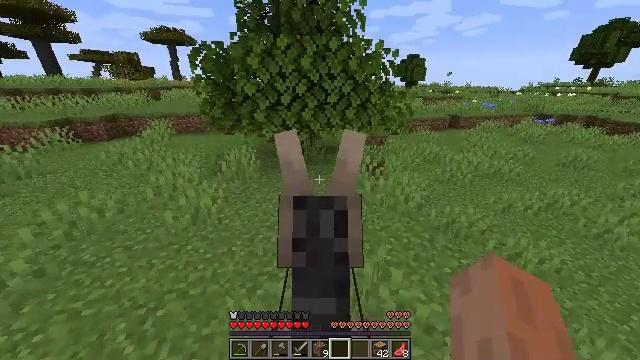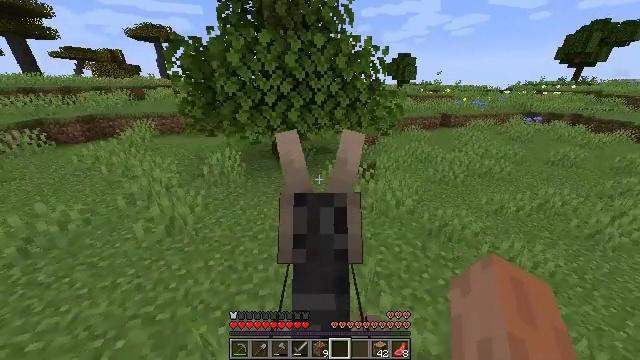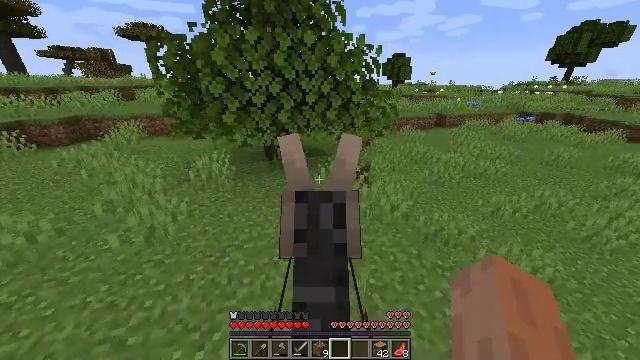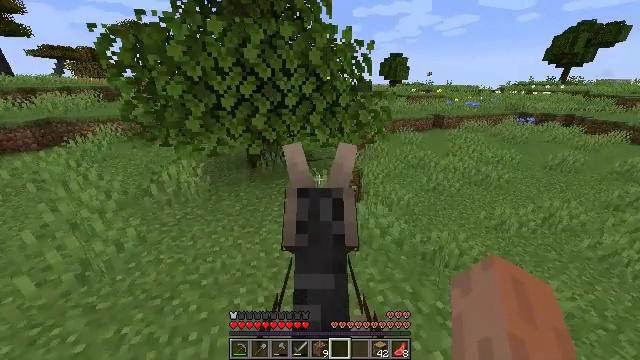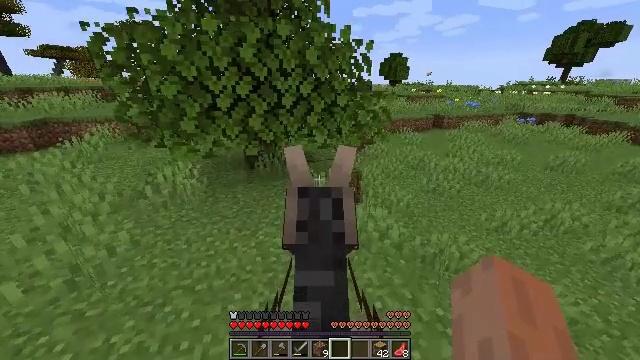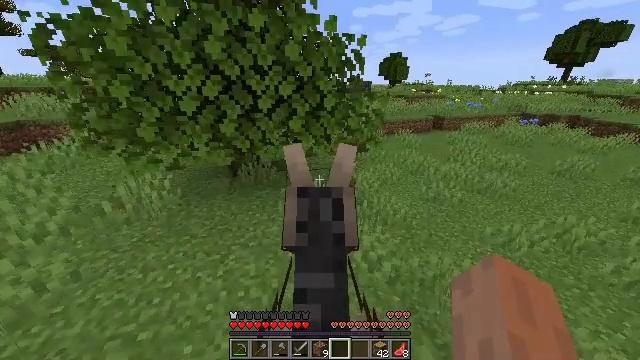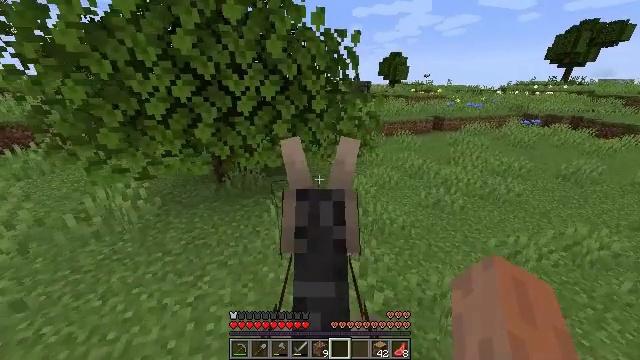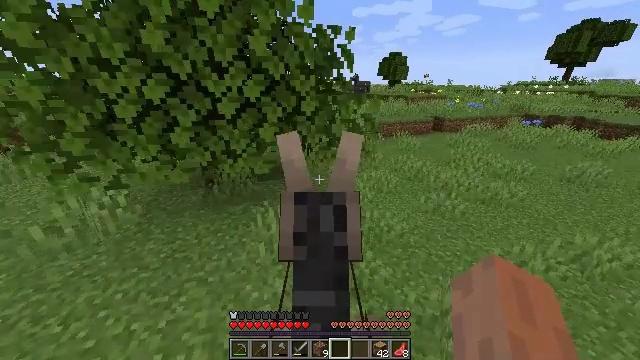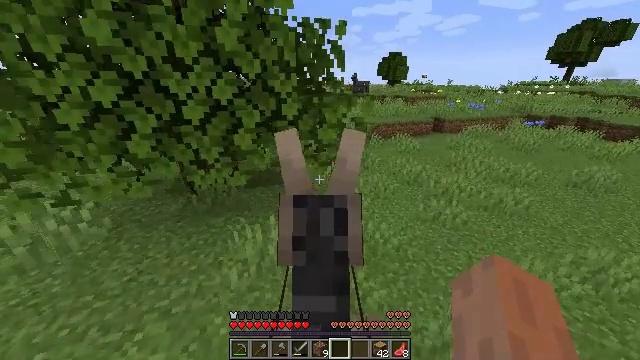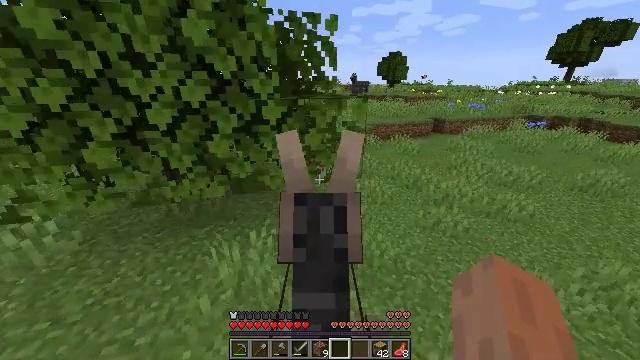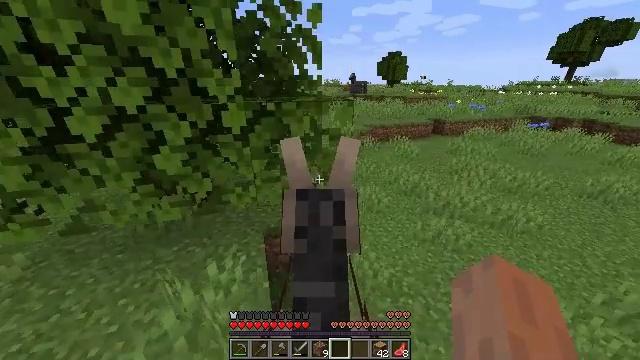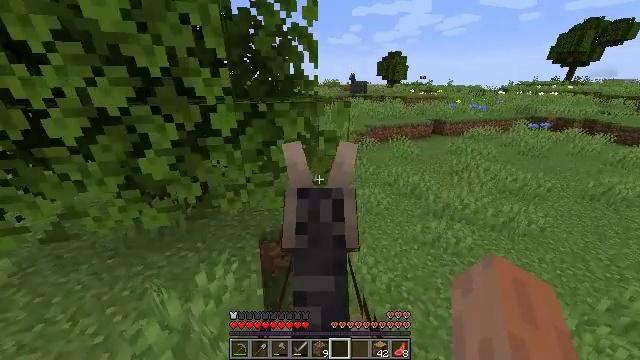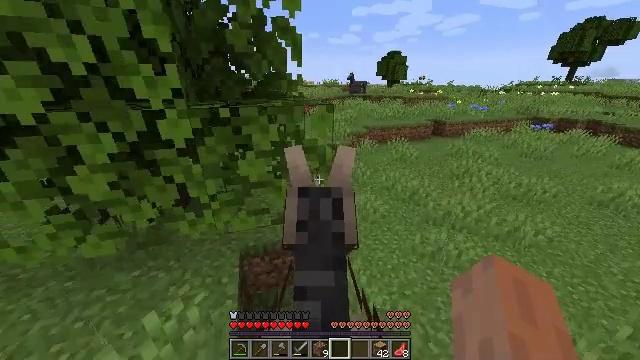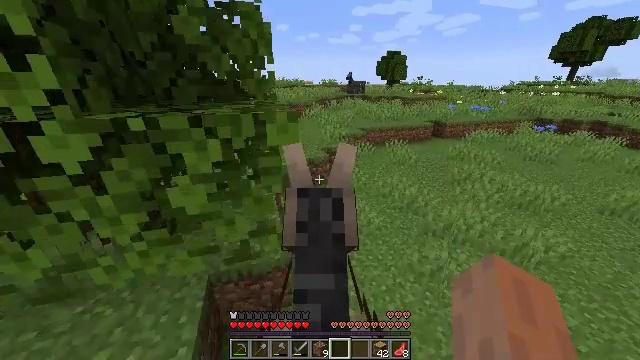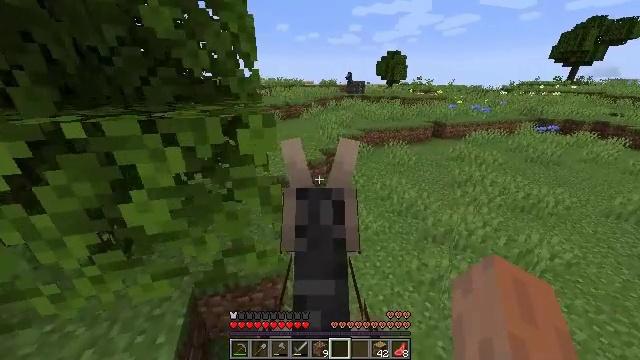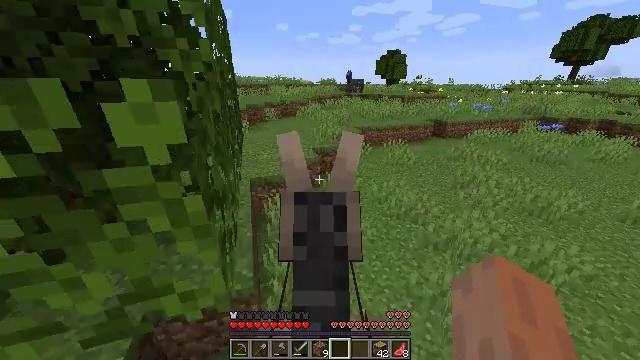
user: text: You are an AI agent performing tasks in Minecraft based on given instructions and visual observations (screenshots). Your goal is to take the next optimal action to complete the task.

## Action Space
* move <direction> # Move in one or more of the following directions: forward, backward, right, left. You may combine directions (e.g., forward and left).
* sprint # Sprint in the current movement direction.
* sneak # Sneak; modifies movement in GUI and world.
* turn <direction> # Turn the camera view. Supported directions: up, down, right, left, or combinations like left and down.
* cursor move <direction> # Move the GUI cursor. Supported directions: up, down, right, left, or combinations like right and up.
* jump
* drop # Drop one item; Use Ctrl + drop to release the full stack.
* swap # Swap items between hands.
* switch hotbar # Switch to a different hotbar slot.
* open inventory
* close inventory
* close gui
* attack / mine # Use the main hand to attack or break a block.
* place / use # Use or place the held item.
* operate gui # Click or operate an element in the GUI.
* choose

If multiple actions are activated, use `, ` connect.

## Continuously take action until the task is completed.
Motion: motion action
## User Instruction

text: Mine coarse dirt from the ground.
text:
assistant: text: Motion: move forward and move right, sprint, turn right
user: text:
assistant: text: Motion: move forward and move right, sprint
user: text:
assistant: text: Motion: move forward and move right, sprint
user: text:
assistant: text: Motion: move forward and move right, sprint
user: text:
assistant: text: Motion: move forward and move right, sprint
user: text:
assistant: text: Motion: move forward and move right, sprint
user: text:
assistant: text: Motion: move forward and move right, sprint
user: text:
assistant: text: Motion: move forward and move right, sprint
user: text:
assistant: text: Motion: move forward and move right, sprint
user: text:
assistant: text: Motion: move forward and move right, sprint
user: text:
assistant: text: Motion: move forward and move right, sprint
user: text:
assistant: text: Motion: move forward and move right, sprint
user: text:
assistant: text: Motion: move forward and move right, sprint
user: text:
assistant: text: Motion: move forward and move right, sprint
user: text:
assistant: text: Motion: move forward and move right, sprint
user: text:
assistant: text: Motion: move forward and move right, sprint
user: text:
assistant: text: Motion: move forward and move right, sprint
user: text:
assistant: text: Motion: move forward and move right, sprint
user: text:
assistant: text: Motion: move forward and move right, sprint
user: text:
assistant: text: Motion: move forward and move right, sprint
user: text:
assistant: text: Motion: move forward and move right, sprint
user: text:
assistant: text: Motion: move forward and move right, sprint
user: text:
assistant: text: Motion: move forward and move right, sprint
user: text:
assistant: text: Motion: move forward, sprint
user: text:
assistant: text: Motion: move forward, sprint
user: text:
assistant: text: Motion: move forward, sprint
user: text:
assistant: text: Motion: move forward, sprint
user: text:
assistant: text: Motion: move forward, sprint
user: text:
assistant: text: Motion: move forward, sprint
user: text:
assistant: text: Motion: move forward, sprint